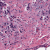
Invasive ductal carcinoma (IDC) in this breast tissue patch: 1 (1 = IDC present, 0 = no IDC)